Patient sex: M
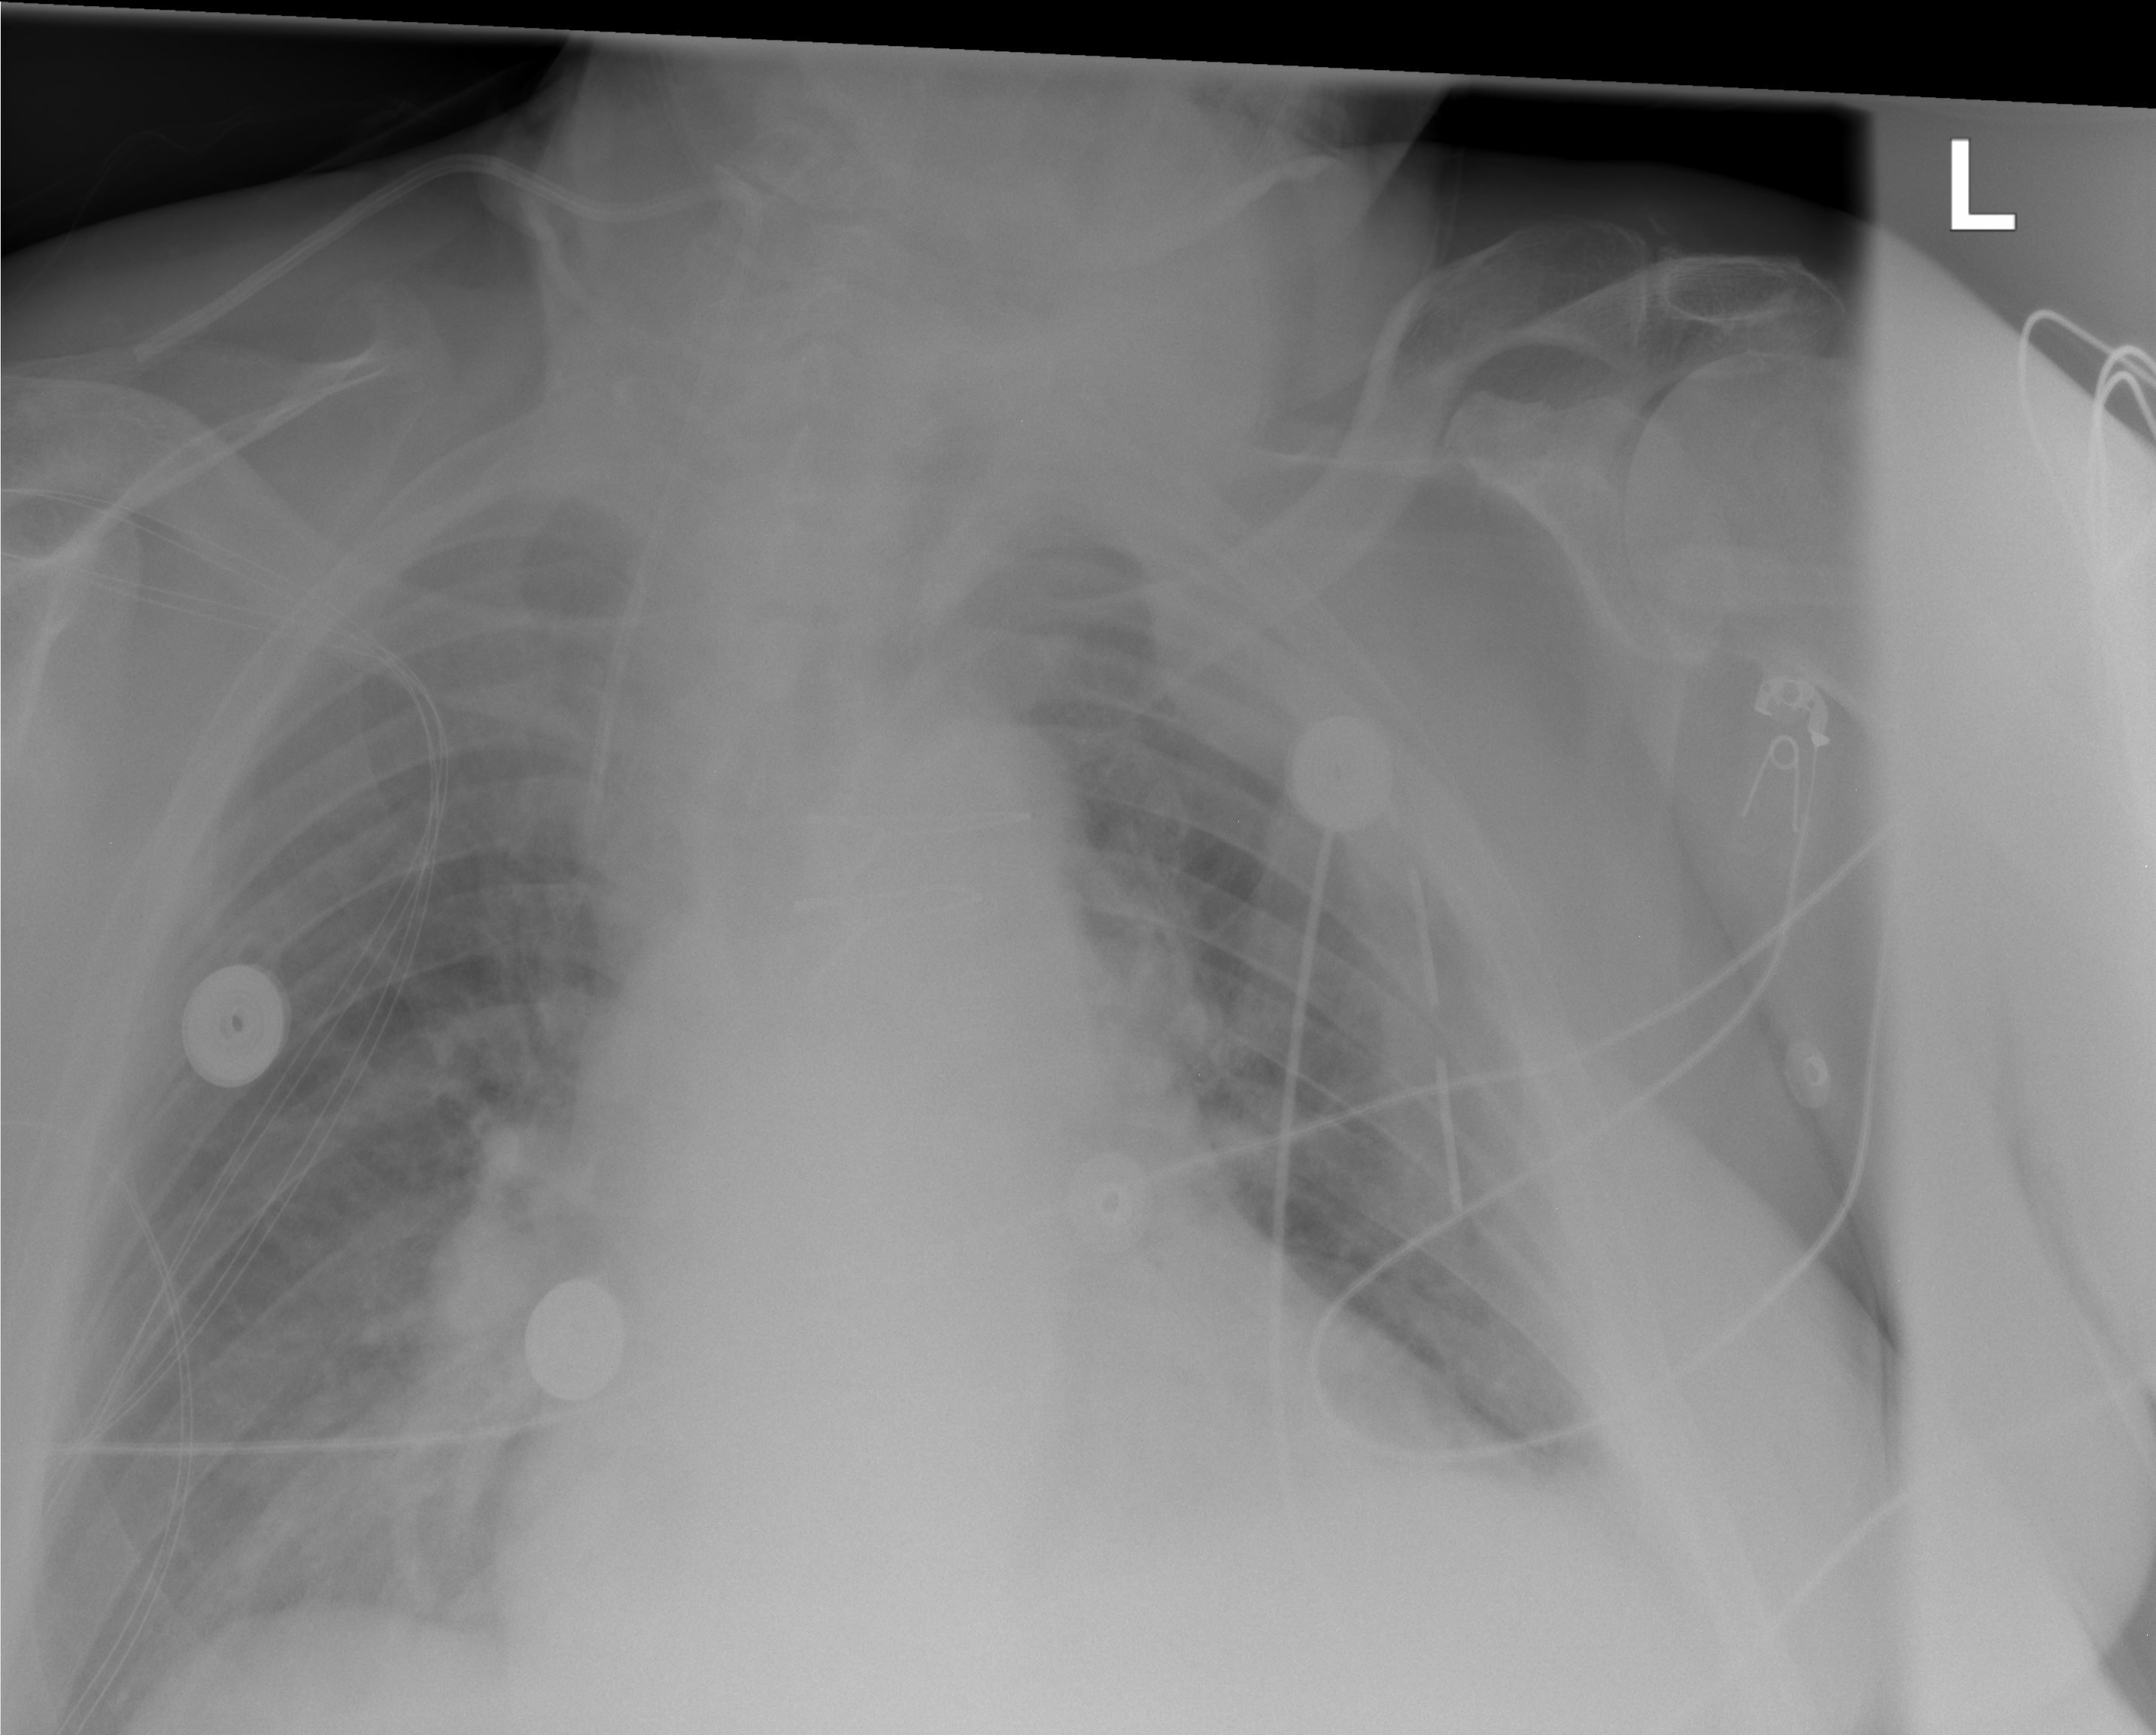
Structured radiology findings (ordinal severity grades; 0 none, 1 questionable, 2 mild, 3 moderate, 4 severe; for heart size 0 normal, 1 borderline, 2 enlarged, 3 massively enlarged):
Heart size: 2
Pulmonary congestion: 2
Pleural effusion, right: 0
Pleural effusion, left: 2
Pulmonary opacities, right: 0
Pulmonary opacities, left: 0
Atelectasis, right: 0
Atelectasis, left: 2